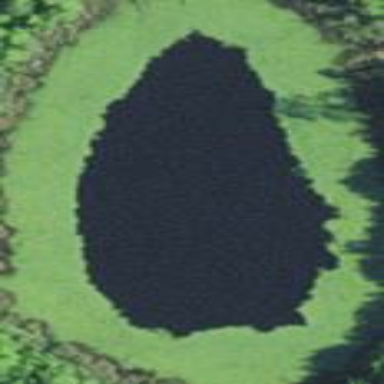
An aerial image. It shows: Pond surrounded by natural water.